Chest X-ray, AP view. Patient: 26 years old, sex F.
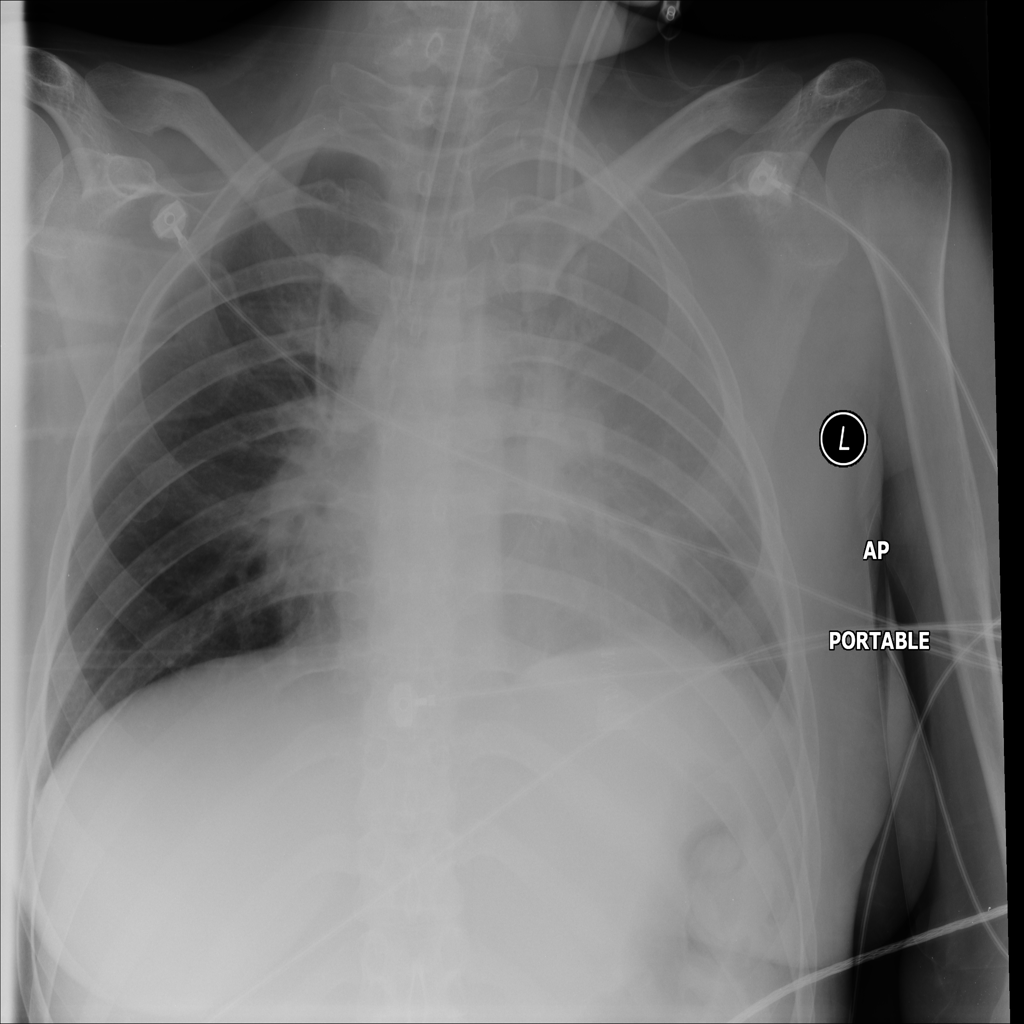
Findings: No Finding